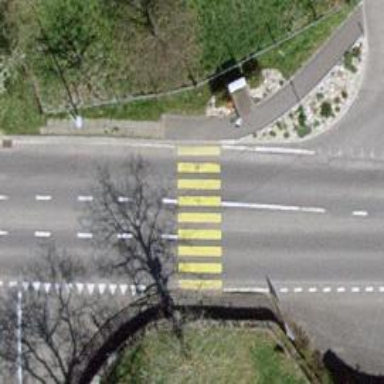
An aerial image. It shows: Marked crossing on the road.